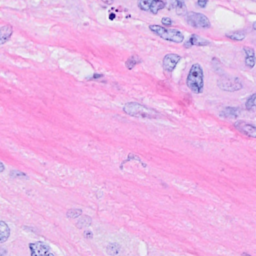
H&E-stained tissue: Breast